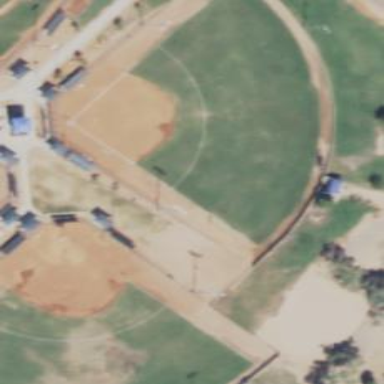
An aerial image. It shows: Baseball pitch for leisure and sports activities.